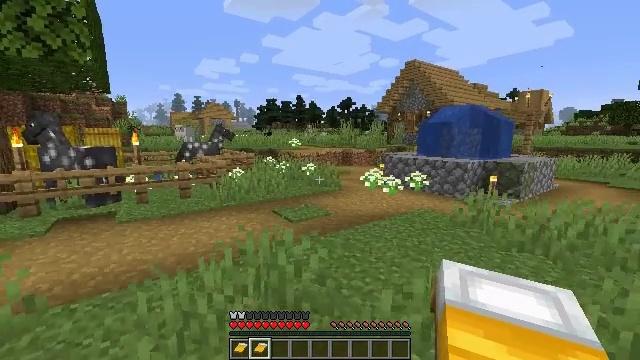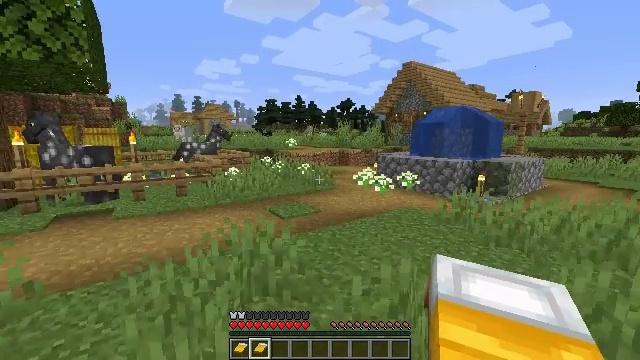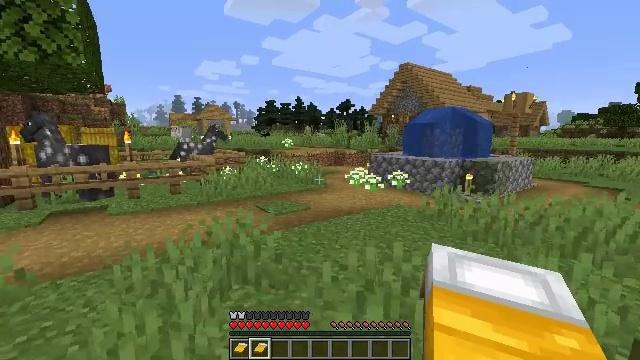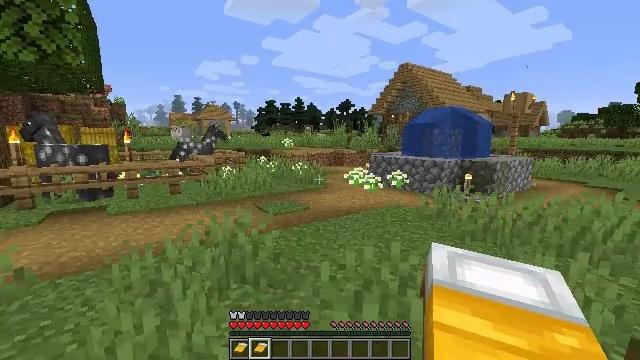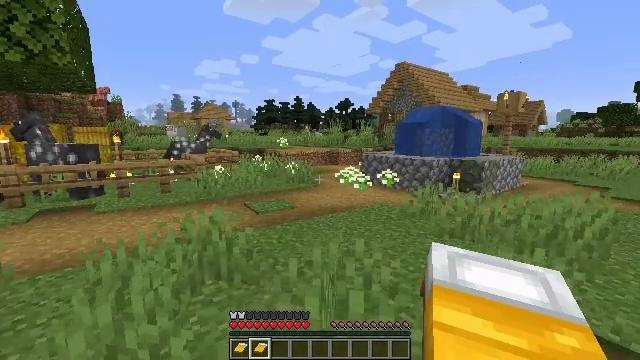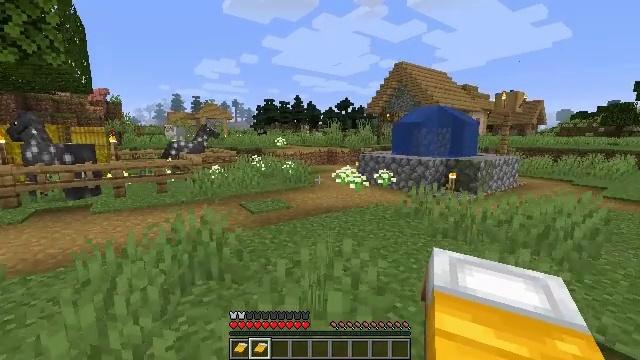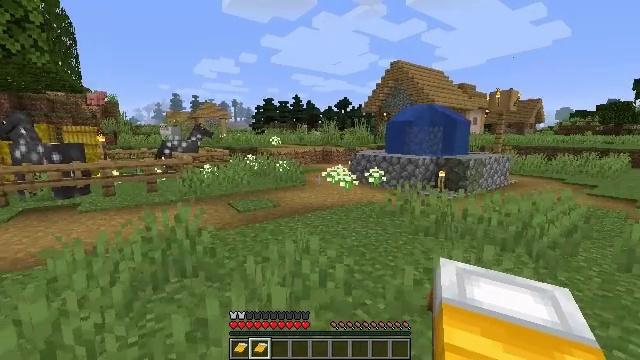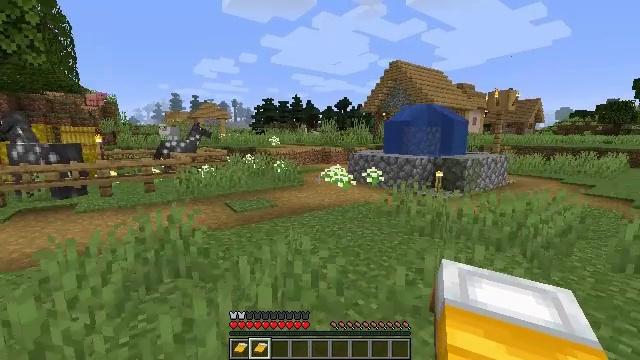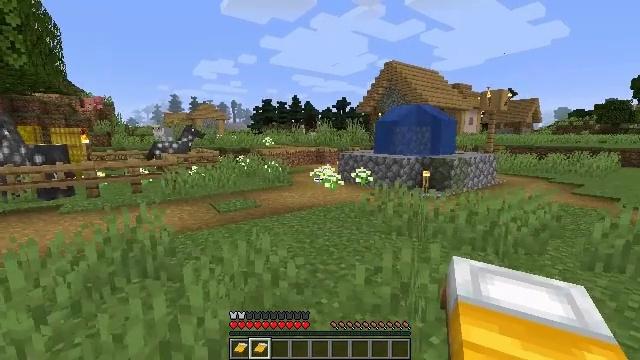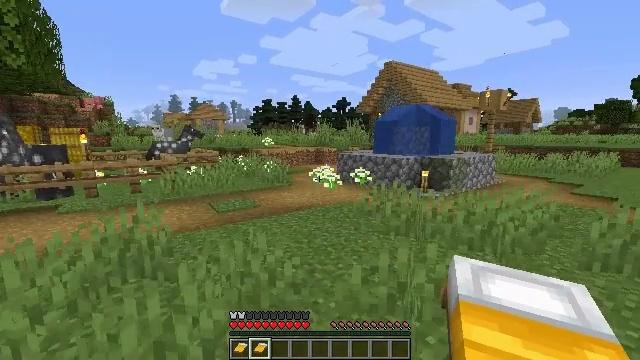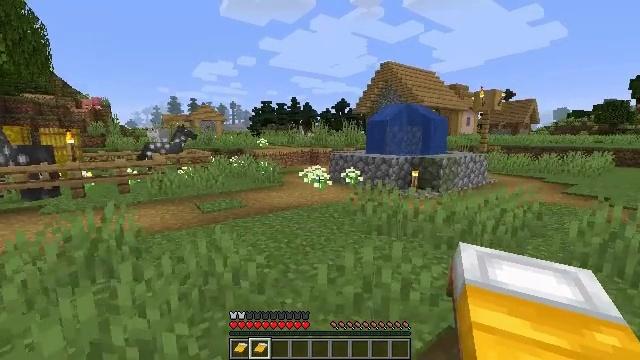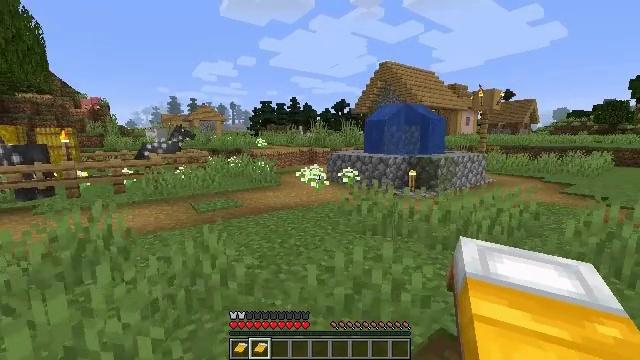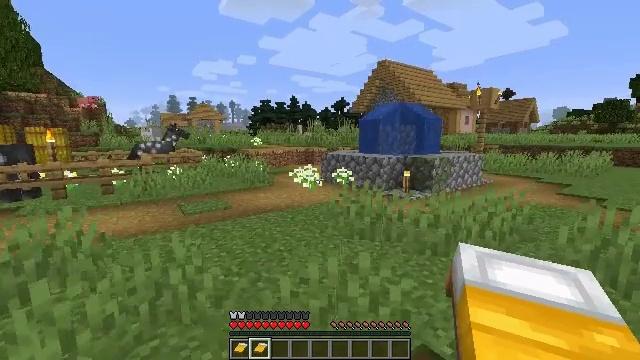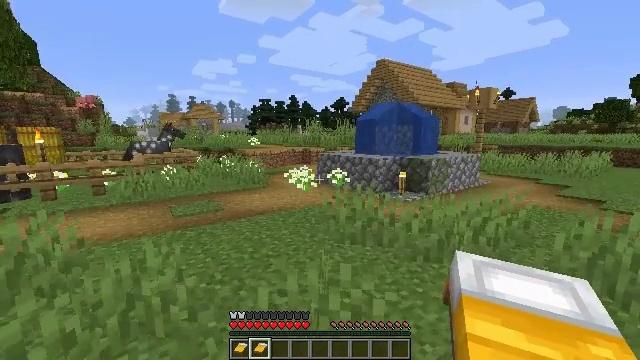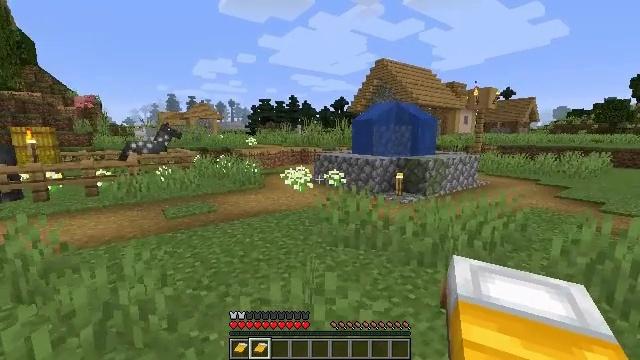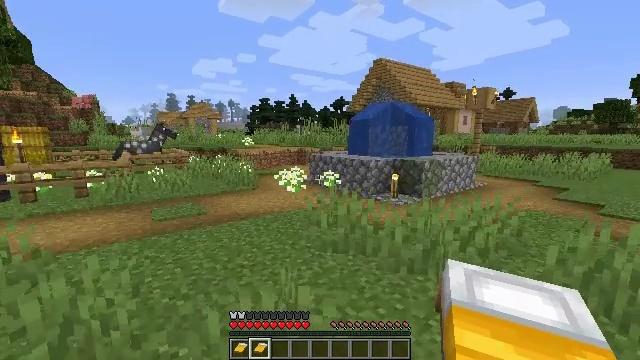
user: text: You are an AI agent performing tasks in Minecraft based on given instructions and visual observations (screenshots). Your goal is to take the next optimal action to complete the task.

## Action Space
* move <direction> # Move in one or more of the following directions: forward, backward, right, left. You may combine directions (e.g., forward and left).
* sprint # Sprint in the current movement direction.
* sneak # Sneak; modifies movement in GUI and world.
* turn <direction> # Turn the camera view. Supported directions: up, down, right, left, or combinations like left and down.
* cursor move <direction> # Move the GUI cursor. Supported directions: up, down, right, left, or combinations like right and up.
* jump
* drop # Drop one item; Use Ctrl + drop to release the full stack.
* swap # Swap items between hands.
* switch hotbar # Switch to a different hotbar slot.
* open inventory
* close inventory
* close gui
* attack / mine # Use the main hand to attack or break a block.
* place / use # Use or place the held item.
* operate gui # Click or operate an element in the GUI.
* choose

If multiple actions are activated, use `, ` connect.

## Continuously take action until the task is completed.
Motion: motion action
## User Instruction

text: Retrieve the stripped oak log.
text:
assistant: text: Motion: move back and move right, use / place
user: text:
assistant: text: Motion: move right, use / place
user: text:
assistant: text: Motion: move right, use / place
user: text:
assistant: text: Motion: move right, use / place
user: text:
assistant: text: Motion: move right, use / place
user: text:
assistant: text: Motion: move right, use / place
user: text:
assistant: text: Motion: move right, use / place
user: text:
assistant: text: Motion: move right, use / place
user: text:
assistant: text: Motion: move right, use / place
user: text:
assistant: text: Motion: move forward and move right, use / place
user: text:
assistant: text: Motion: move forward and move right
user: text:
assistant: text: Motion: move forward and move right
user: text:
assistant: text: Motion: move forward and move right
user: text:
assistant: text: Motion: move forward and move right
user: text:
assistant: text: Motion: move forward and move right
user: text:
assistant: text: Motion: move forward
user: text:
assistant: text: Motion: move forward
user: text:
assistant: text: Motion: move forward
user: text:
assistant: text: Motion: move forward
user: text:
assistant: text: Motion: move forward, turn left
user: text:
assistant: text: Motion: move forward, turn left
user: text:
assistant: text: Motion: move forward, turn left
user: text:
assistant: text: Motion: move forward, turn left
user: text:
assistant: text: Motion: move forward, turn left
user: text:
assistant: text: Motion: move forward, turn left
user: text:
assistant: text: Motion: move forward
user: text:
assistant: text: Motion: move forward
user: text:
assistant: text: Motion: move forward
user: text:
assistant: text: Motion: move forward
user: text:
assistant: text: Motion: move forward